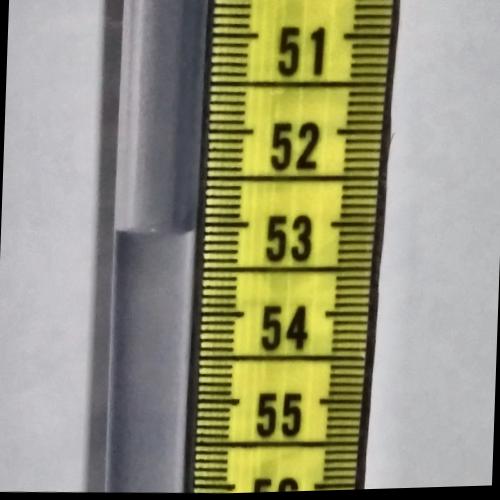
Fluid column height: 53.1 cm